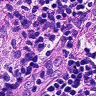
Metastatic tissue present: no